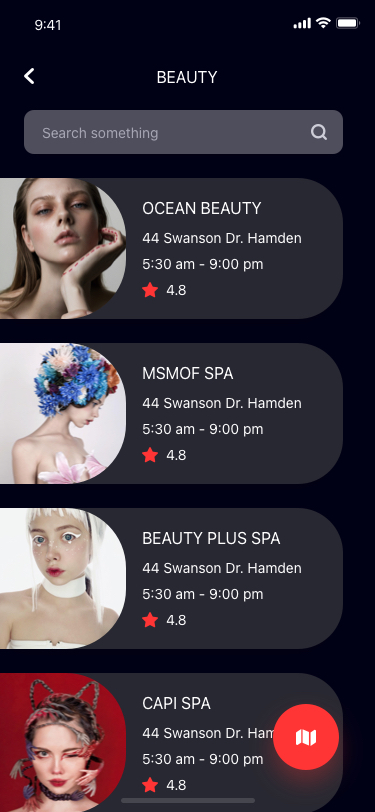
Text in this UI design:
OCEAN BEAUTY
44 Swanson Dr. Hamden
5:30 am - 9:00 pm
4.8
MSMOF SPA
44 Swanson Dr. Hamden
5:30 am - 9:00 pm
4.8
BEAUTY PLUS SPA
44 Swanson Dr. Hamden
5:30 am - 9:00 pm
4.8
CAPI SPA
44 Swanson Dr. Hamden
5:30 am - 9:00 pm
4.8
BEAUTY
Search something